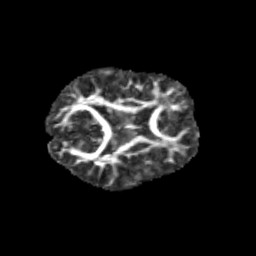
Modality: FA
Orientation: axial
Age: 10
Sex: male
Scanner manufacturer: siemens
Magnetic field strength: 3 T
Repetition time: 3.8 s
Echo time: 0.07 s